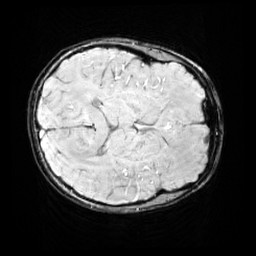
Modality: SWI
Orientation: axial
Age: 11
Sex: female
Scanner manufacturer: siemens
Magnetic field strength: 3 T
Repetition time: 0.027 s
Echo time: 0.02 s